Chest X-ray:
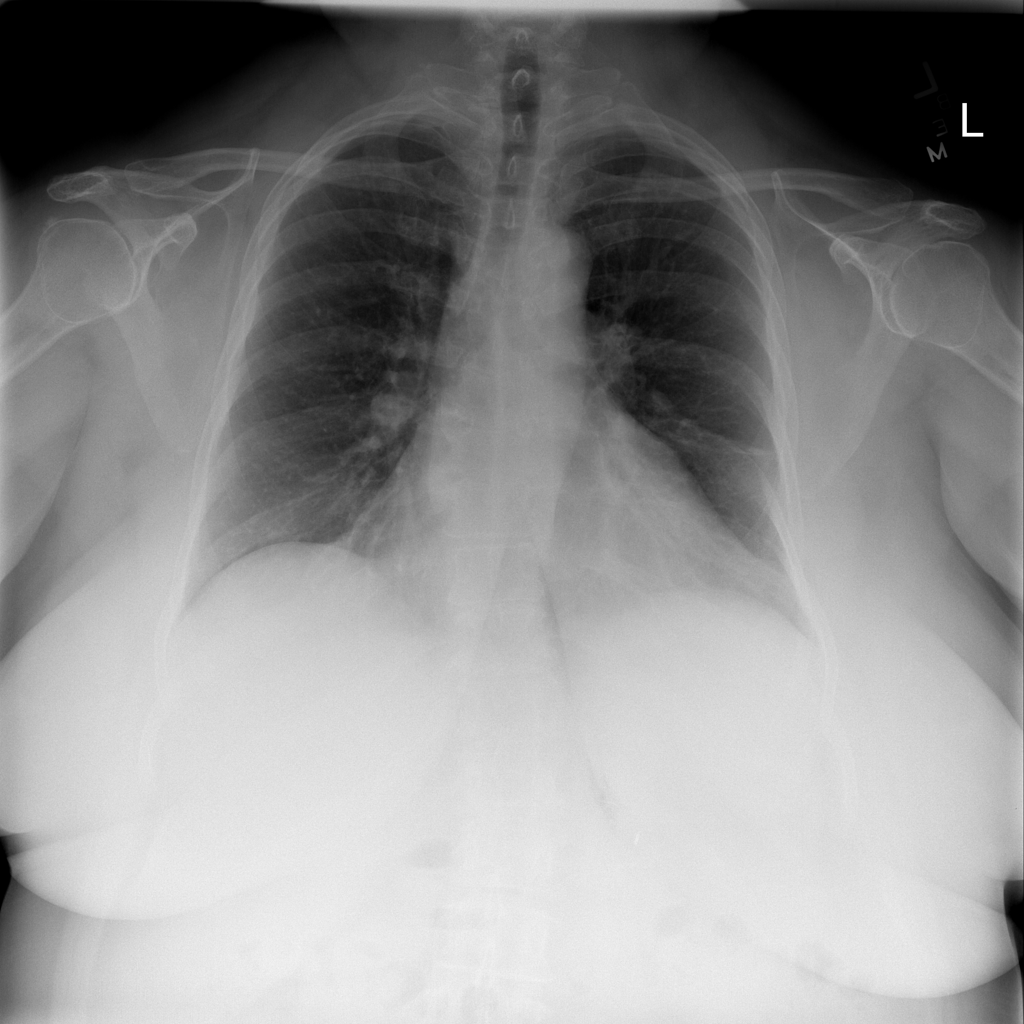
Findings: Cardiomegaly, Fibrosis
No abnormal finding: no